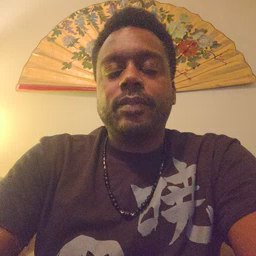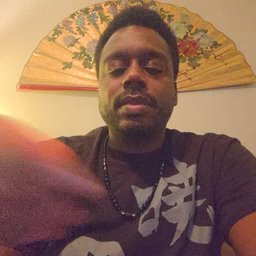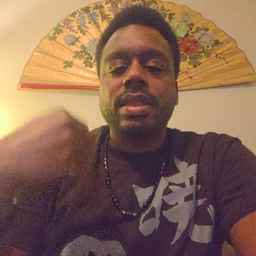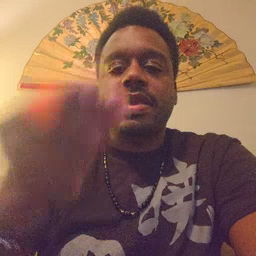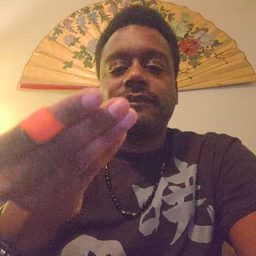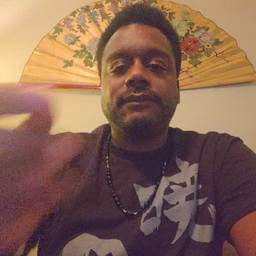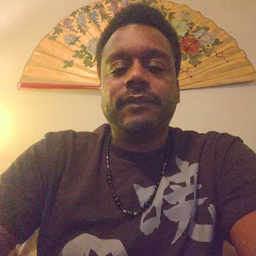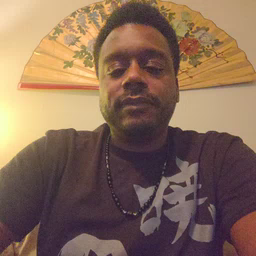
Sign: give